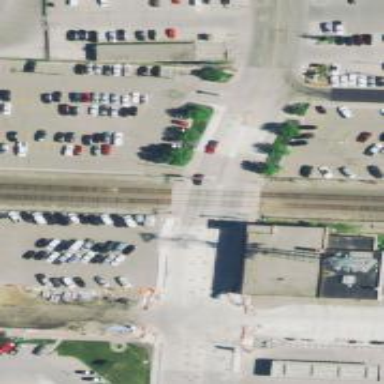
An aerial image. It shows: Railway crossing.